Frequency: 90000
Velocity: 0,279
Power: 34,3
Pulse duration: 0,0000001
Pass count: 1
Magnification: 10
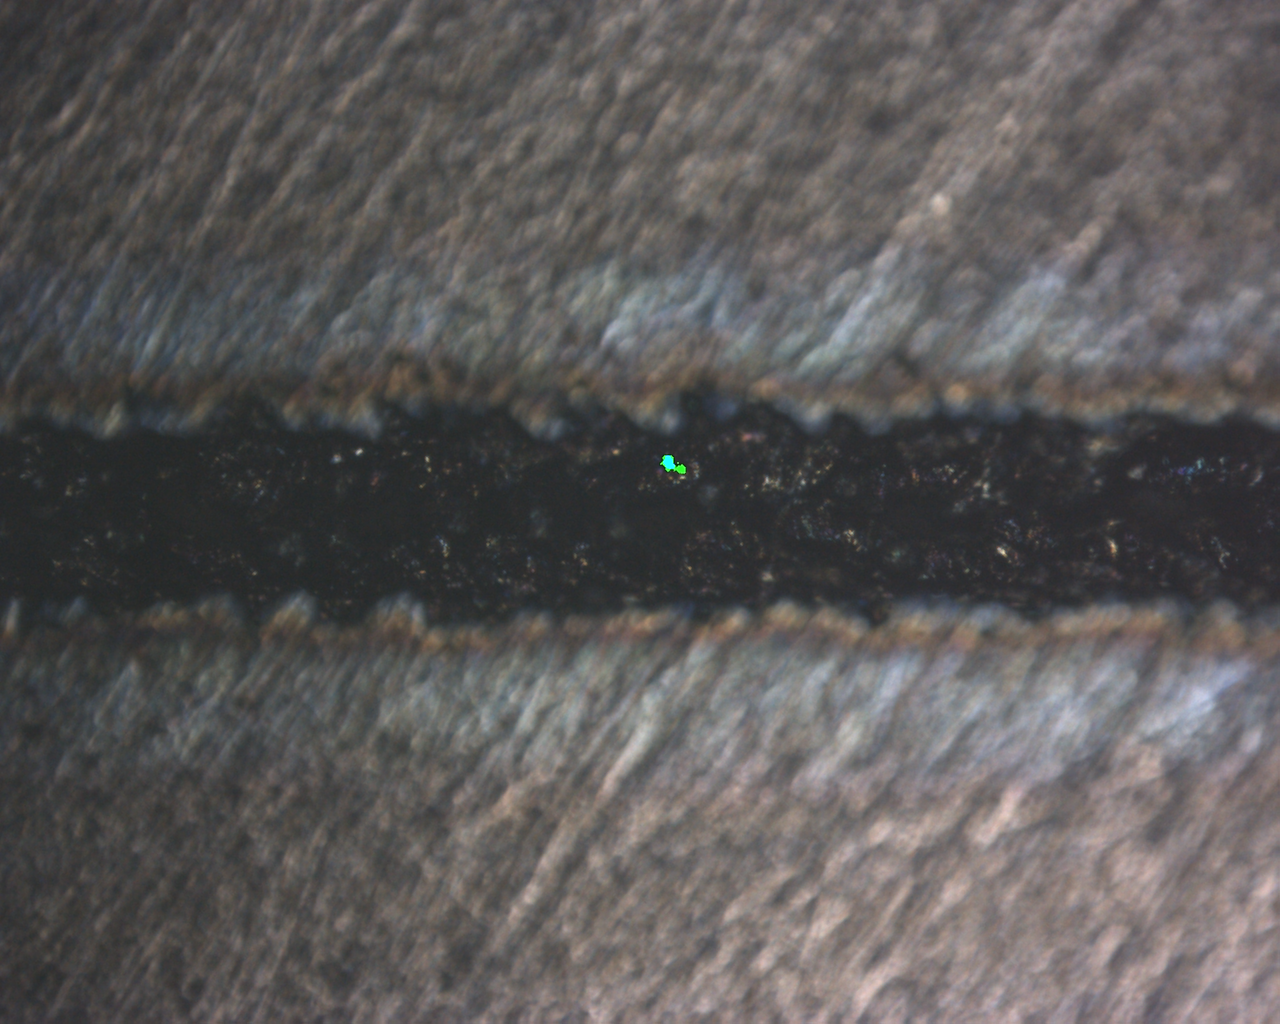
Measured width: 134.244
Other width: 76.833